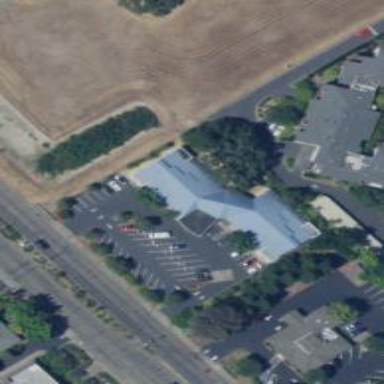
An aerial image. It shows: Office building.